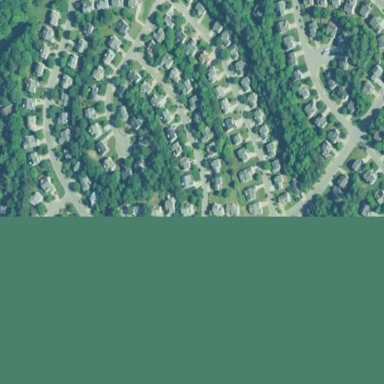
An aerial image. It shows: Residential neighbourhood.